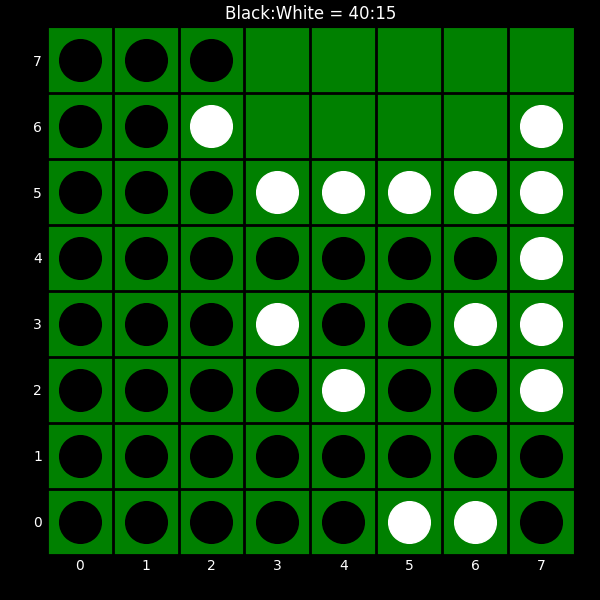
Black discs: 40
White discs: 15